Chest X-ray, AP view. Patient: 29 years old, sex F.
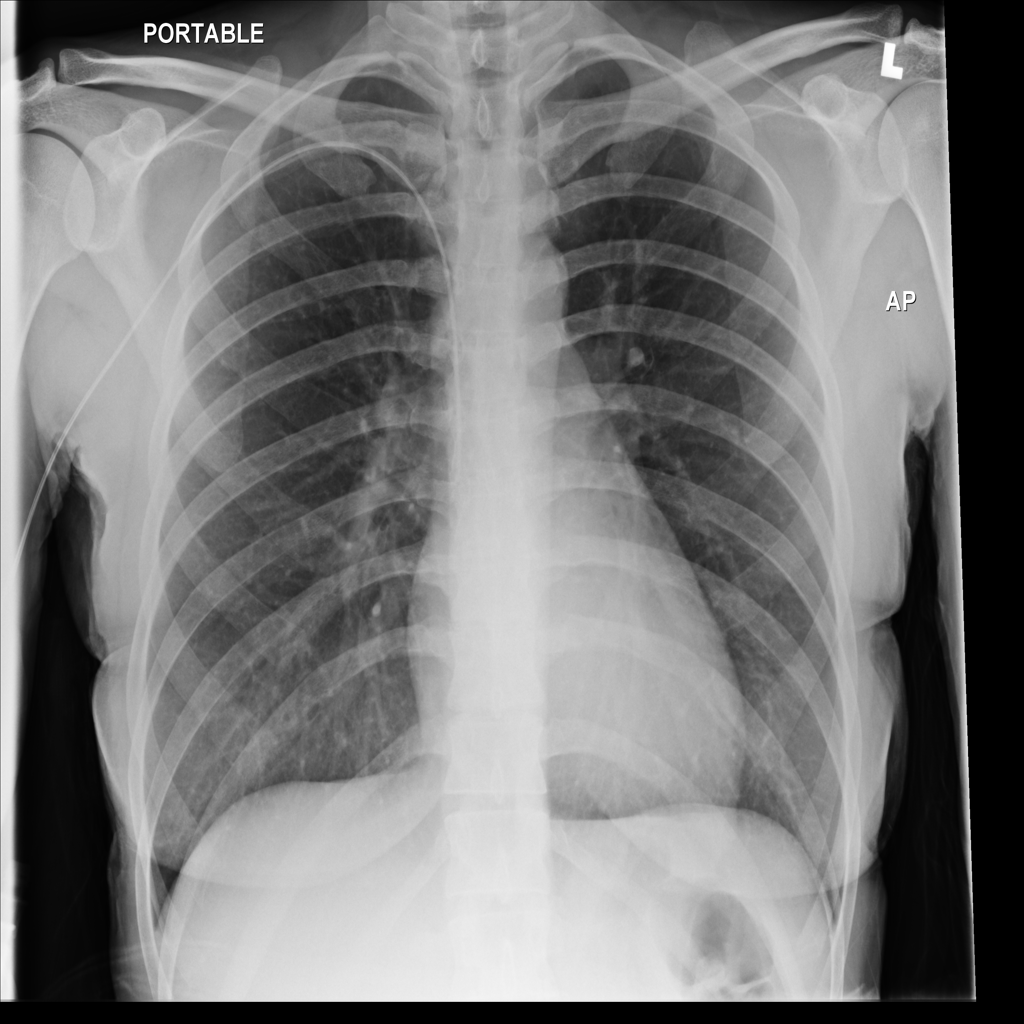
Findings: No Finding